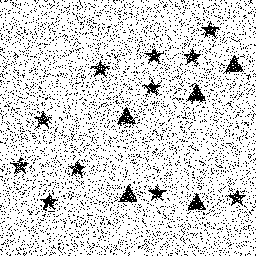
Squares: 0
Triangles: 5
Stars: 11
Total shapes: 16